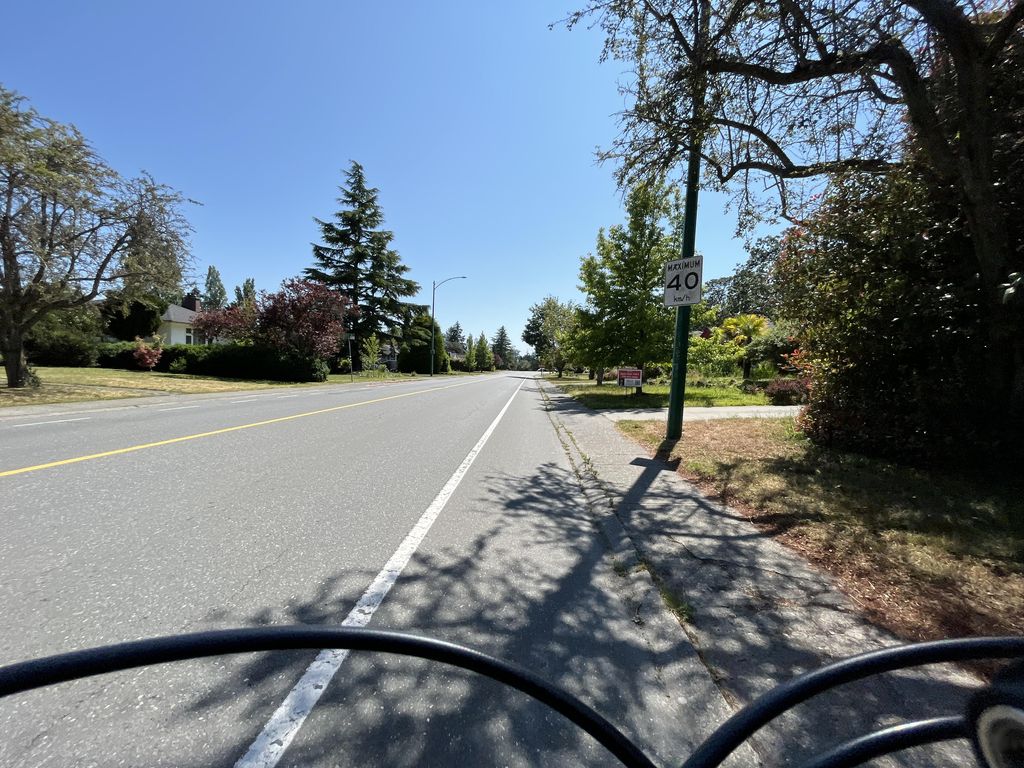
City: victoria